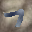
Label: 7